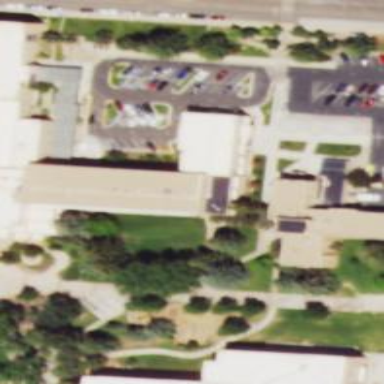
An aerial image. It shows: School.